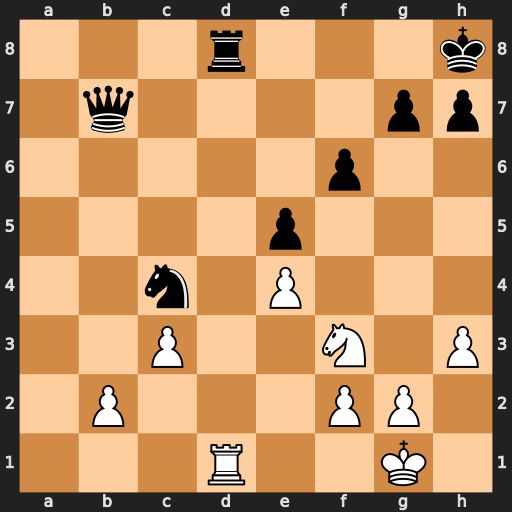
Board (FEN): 3r3k/1q4pp/5p2/4p3/2n1P3/2P2N1P/1P3PP1/3R2K1
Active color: w
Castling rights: -
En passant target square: -
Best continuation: Rxd8#